Question:
I'm getting this issue after build successfully and run on browser with angular universal
Here is my package json :
'''
{
"name": "ssr",
"version": "1.0.0",
"private": true,
"dependencies": {
"@angular/animations": "10.0.5",
"@angular/cdk": "10.1.0",
"@angular/common": "10.0.5",
"@angular/compiler": "10.0.5",
"@angular/core": "10.0.5",
"@angular/fire": "^6.0.2",
"@angular/forms": "10.0.5",
"@angular/http": "^7.2.16",
"@angular/localize": "^10.0.5",
"@angular/material": "10.1.0",
"@angular/material-moment-adapter": "10.1.0",
"@angular/platform-browser": "10.0.5",
"@angular/platform-browser-dynamic": "10.0.5",
"@angular/platform-server": "^10.0.5",
"@angular/router": "10.0.5",
"@ng-bootstrap/ng-bootstrap": "^7.0.0",
"@ng-toolkit/universal": "^8.1.0",
"@nguniversal/express-engine": "^10.0.1",
"@types/jquery": "^3.5.1",
"@types/node": "^8.10.62",
"angular-in-memory-web-api": "^0.11.0",
"angular-ng-autocomplete": "^2.0.1",
"classlist.js": "^1.1.20150312",
"codelyzer": "^6.0.0",
"core-js": "2.6.9",
"crypto-js": "^3.3.0",
"express": "^4.15.2",
"firebase": "^7.17.1",
"hammerjs": "^2.0.8",
"jquery": "^3.5.1",
"localstorage-polyfill": "^1.0.1",
"moment": "2.24.0",
"ng2-slim-loading-bar": "^4.0.0",
"ng5-slider": "^1.1.14",
"ngx-order-pipe": "^2.0.4",
"ngx-pagination": "^3.2.1",
"ngx-spinner": "^10.0.1",
"rxjs": "^6.6.0",
"rxjs-compat": "^6.6.0",
"sweetalert2": "^8.19.0",
"tslib": "^1.13.0",
"web-animations-js": "^2.3.2",
"whatwg-fetch": "^3.2.0",
"zone.js": "0.10.3"
},
'''
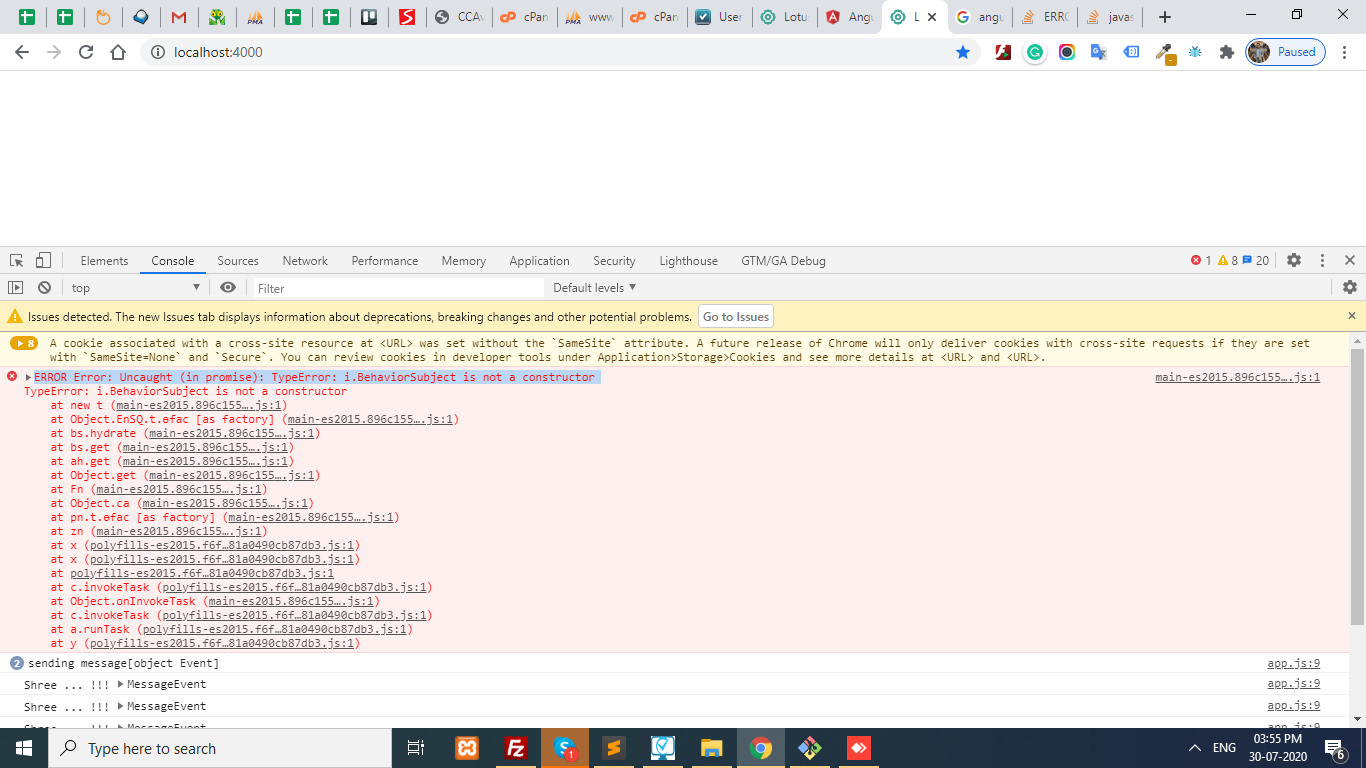
Answer: I got solution, use rxjs-tslint and migrate all rxjs syntax : <URL>